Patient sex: M
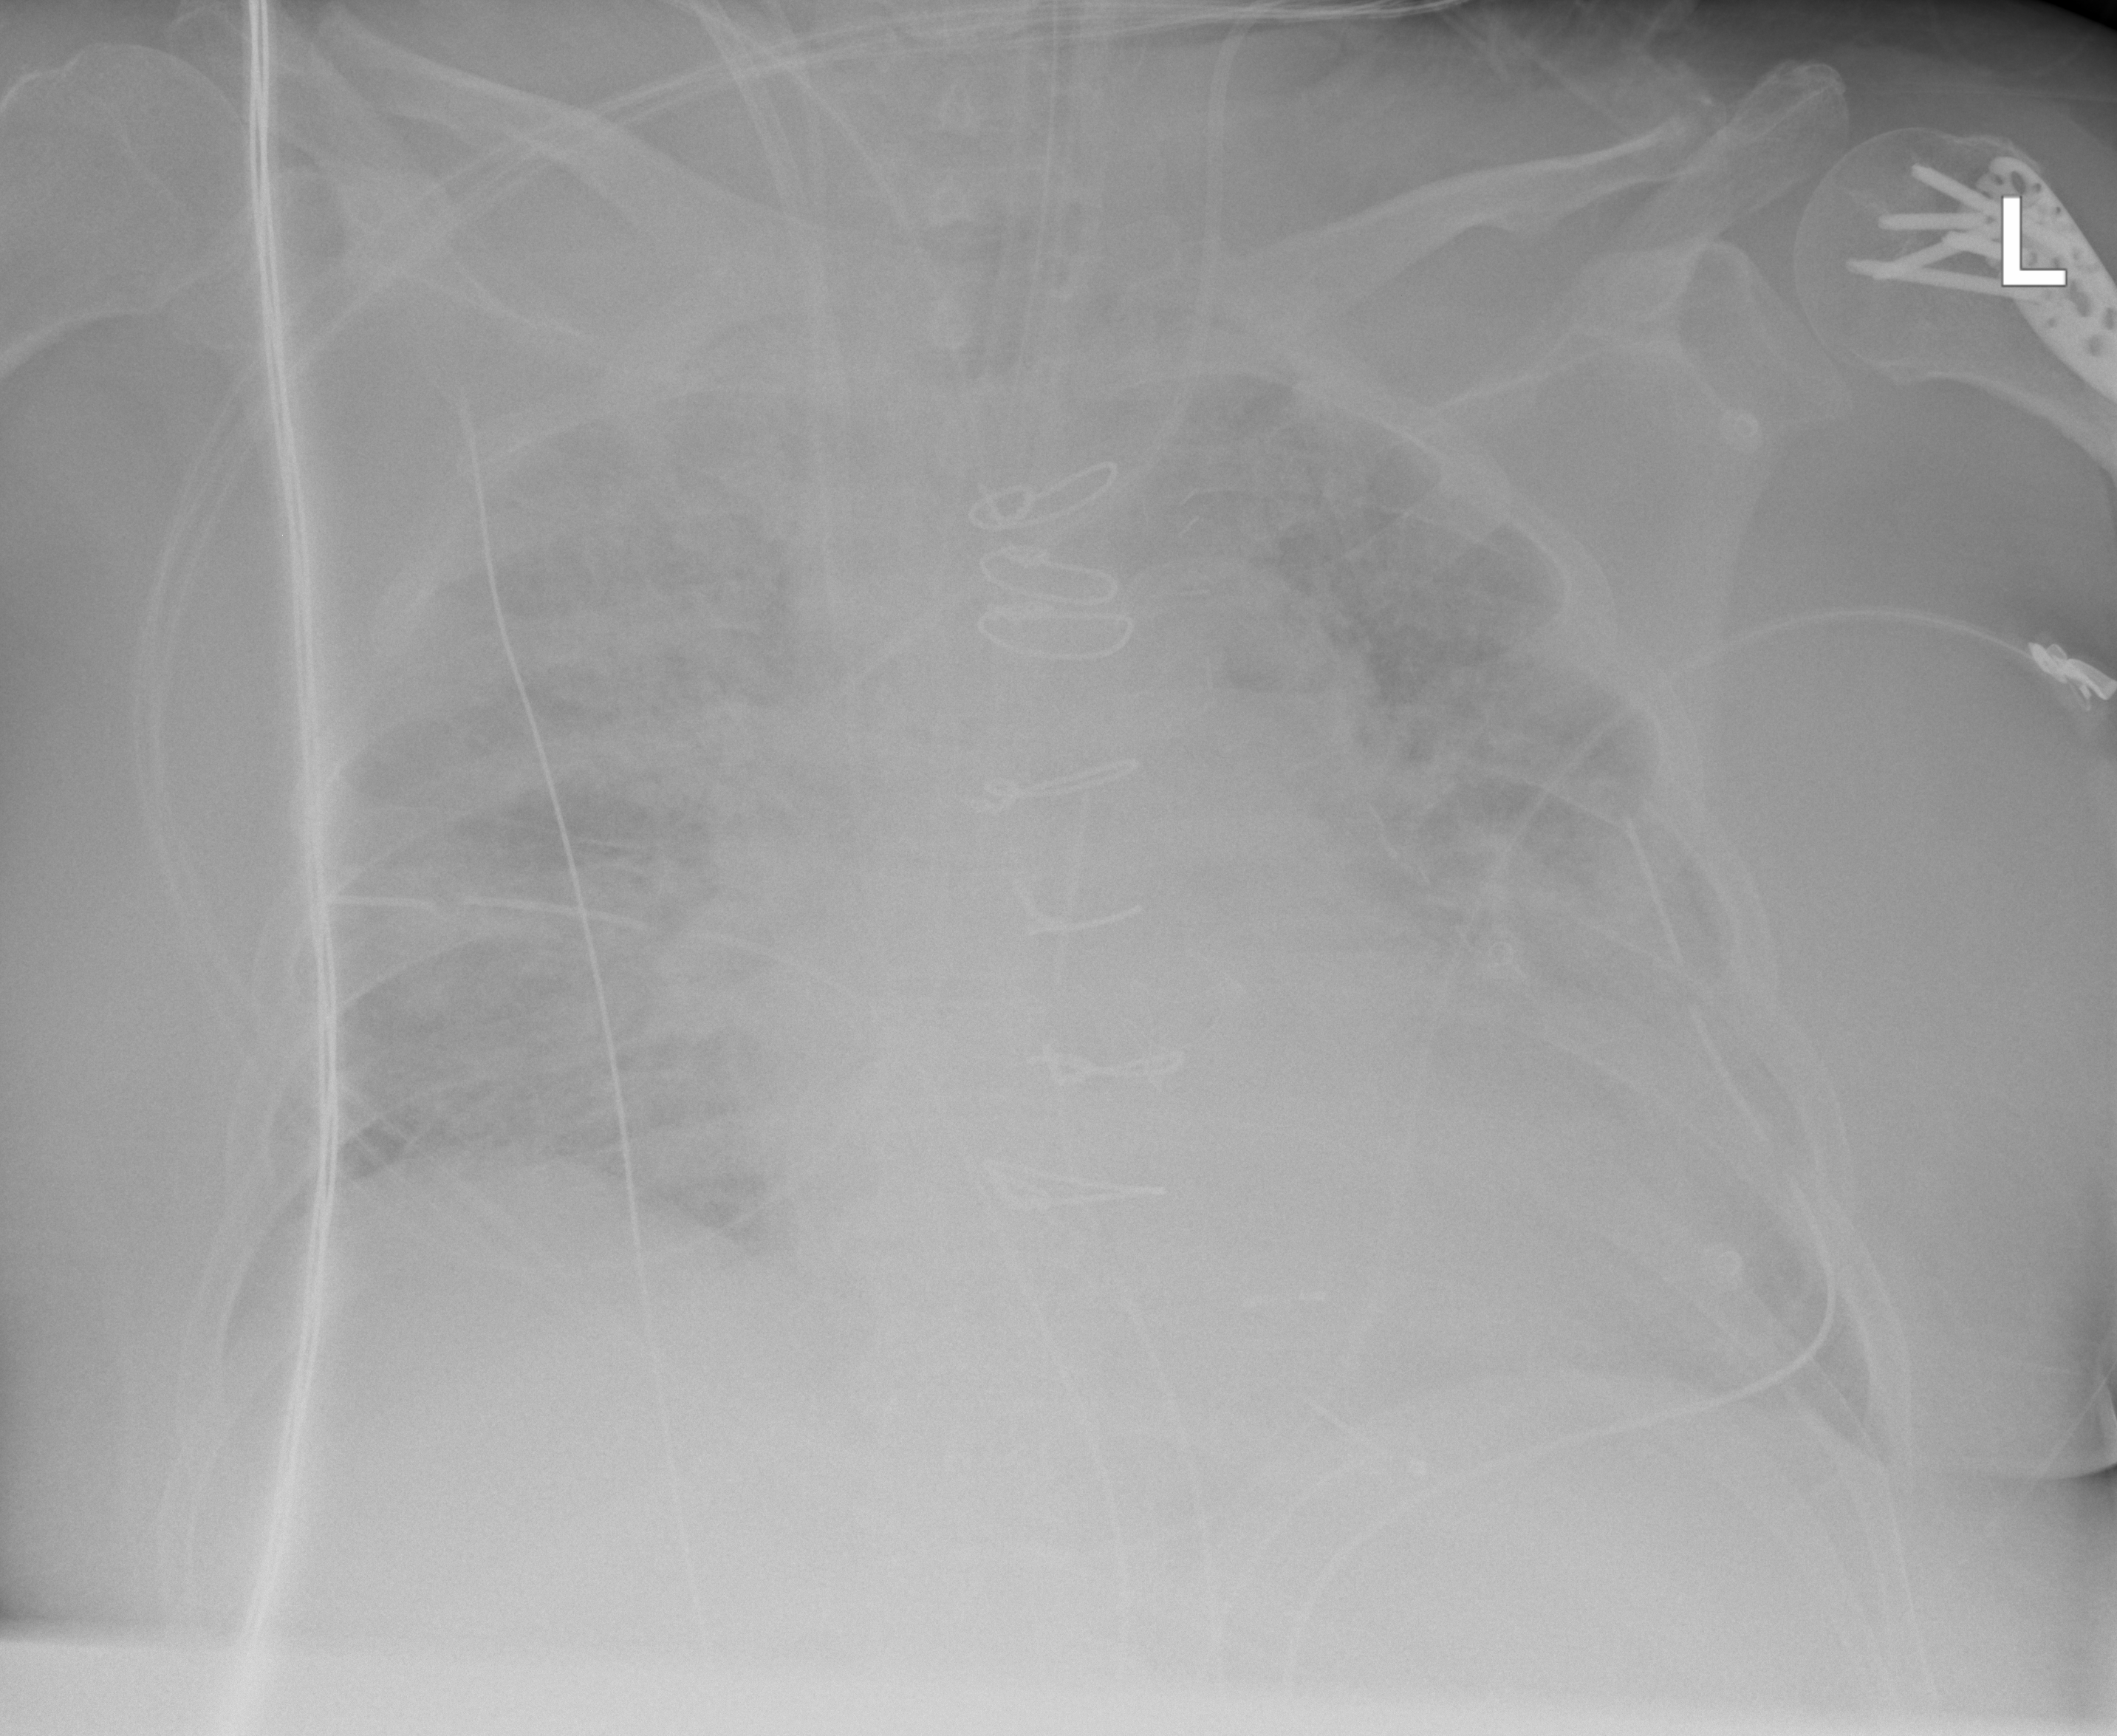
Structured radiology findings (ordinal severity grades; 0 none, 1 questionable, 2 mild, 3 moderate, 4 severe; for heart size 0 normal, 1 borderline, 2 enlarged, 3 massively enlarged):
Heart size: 2
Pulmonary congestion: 2
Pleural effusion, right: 0
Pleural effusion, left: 2
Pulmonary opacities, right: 2
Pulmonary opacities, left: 2
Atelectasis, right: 2
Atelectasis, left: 2